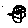
Label: hexagon